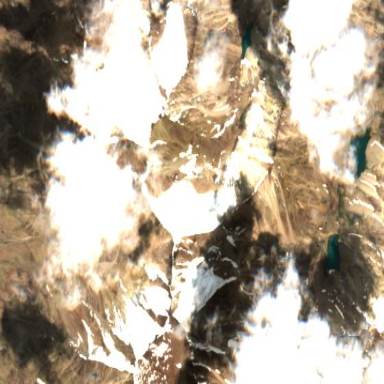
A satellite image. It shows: Stunning view of glacier.